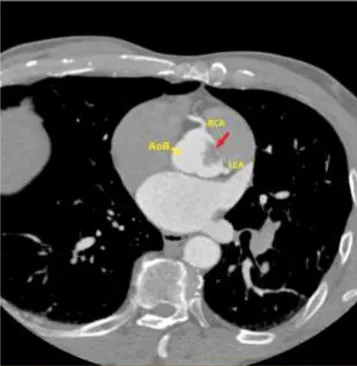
(B) Cross-section showing localization of fibroelastoma (red arrow) right next to the left coronary artery ostium. (AoB) Aortic bulb. (LV) Left ventricle. (LCA) Left coronary artery. (RCA) right coronary artery.
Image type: radiology (ct)